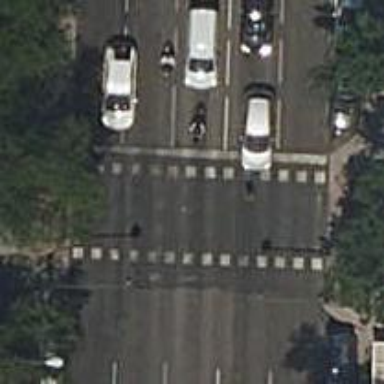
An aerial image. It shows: Road crossing with traffic signals.